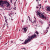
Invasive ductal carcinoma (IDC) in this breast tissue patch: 0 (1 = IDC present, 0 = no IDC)